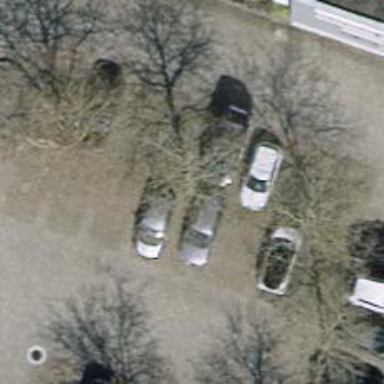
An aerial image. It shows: Beautiful avenue lined with deciduous broadleaved trees.